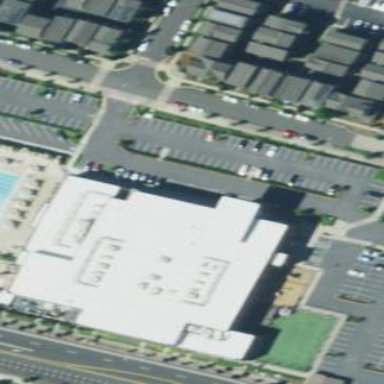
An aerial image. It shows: Sports center building.